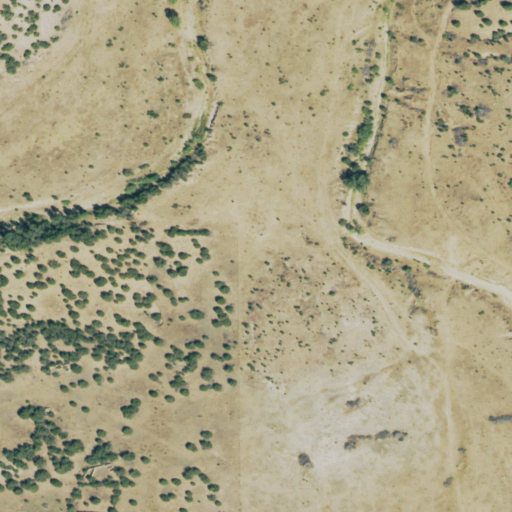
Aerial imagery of valley in Colorado named Icehouse Canyon containing grassland, shrub, and evergreen forest